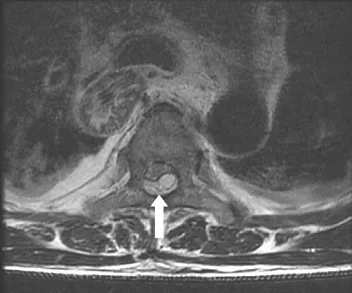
T2-weighted axial magnetic resonance image at the Th5 level. The spinal epidural hematoma (arrow) is observed to be pressing the spinal cord toward the ventral side.
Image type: radiology (mri)